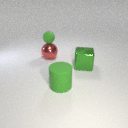
large green metal cube to the right of large green rubber cylinder